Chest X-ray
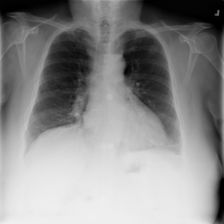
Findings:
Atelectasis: negative
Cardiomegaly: negative
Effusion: negative
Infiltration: negative
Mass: negative
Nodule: negative
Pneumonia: negative
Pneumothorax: negative
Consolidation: negative
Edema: negative
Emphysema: negative
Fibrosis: negative
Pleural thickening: negative
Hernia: negative